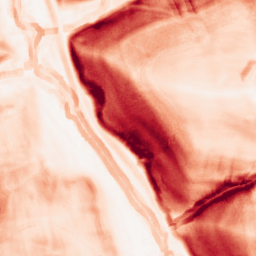
Category: morphological
Decomposition family: morphological_gradient
Decomposition parameters: size: 7
shape: square
Upsampling method: cubic_catmull_rom
Upsampling parameters: scale: 8
Upsampling scale: 8